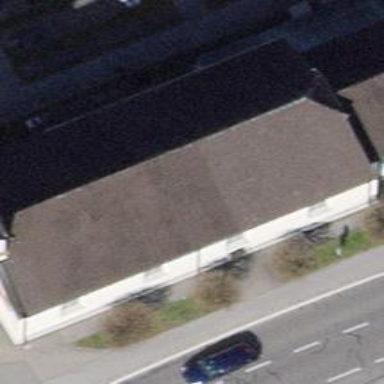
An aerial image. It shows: Church which is place of worship.